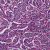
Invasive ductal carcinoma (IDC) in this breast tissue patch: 1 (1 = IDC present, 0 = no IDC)